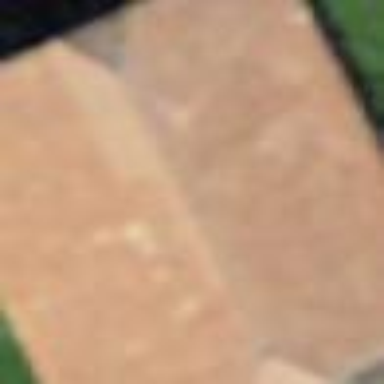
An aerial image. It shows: Rural barn.